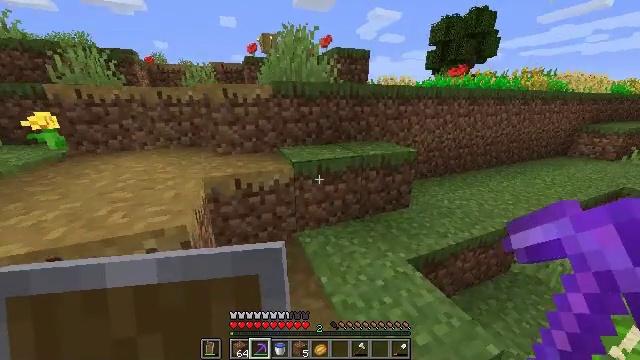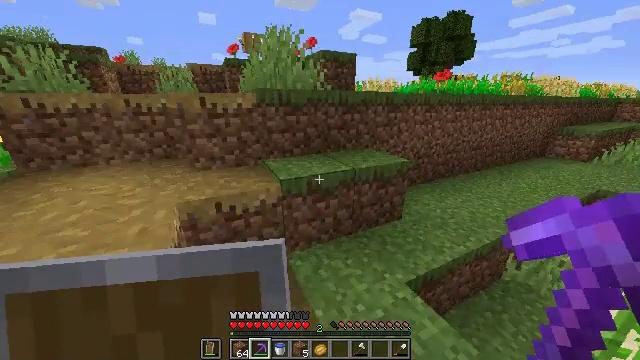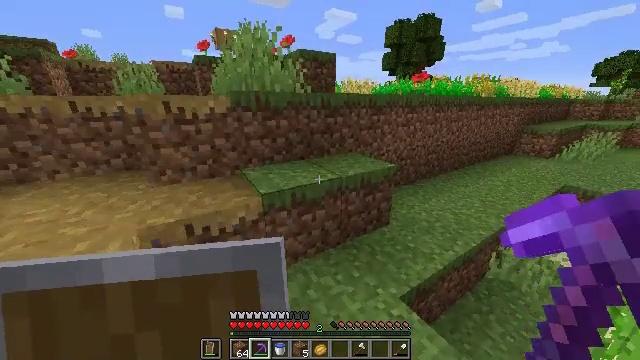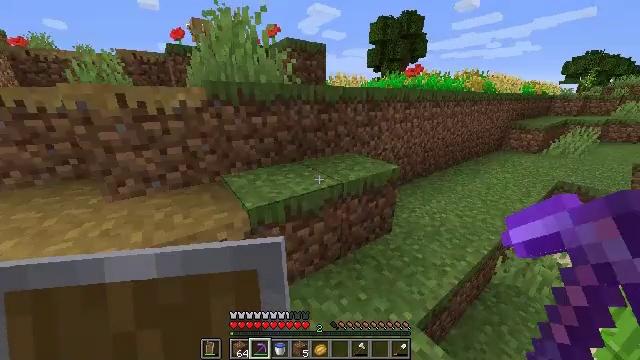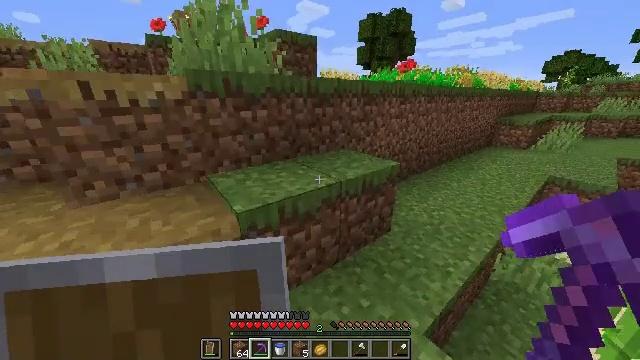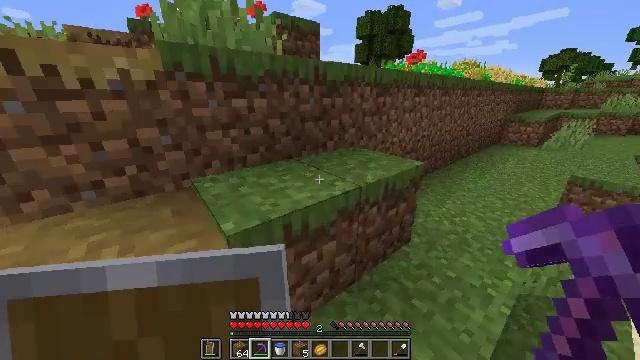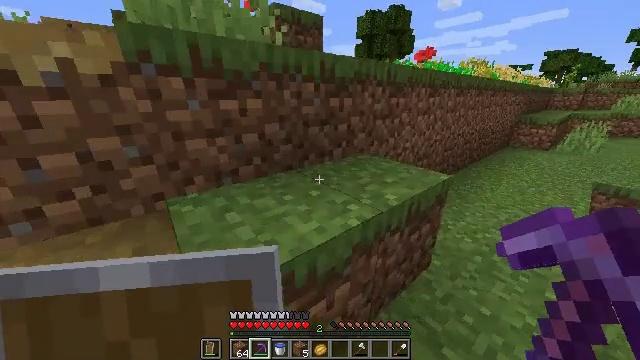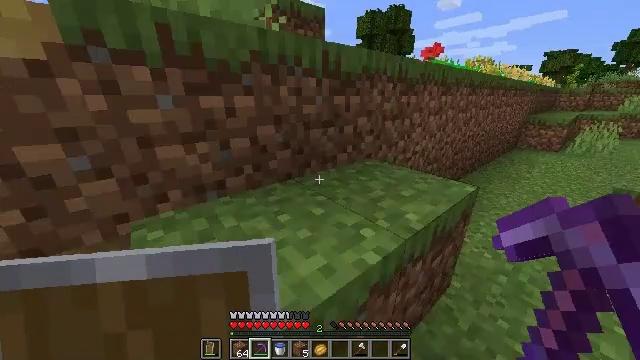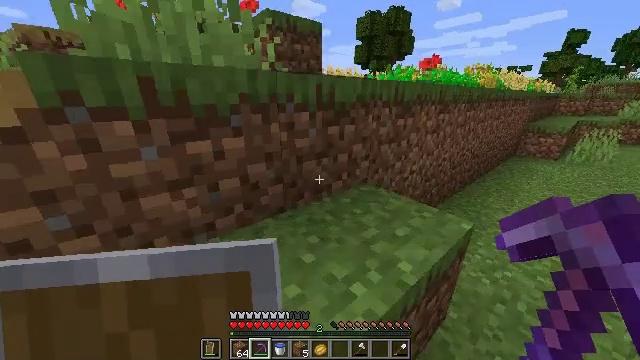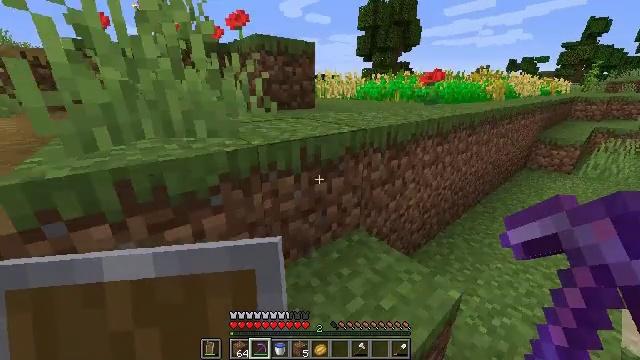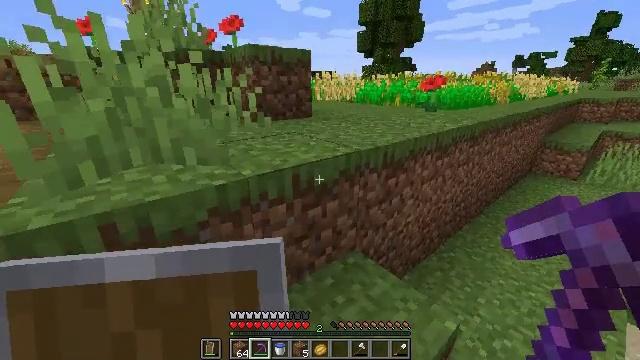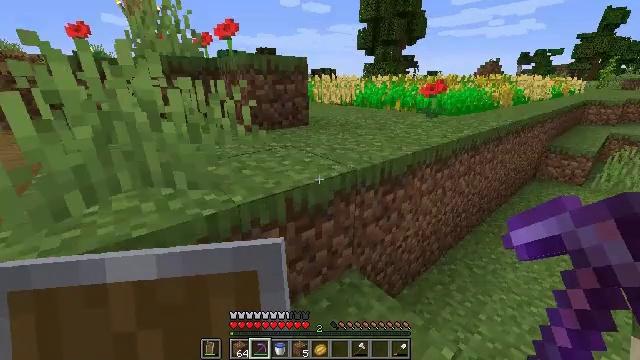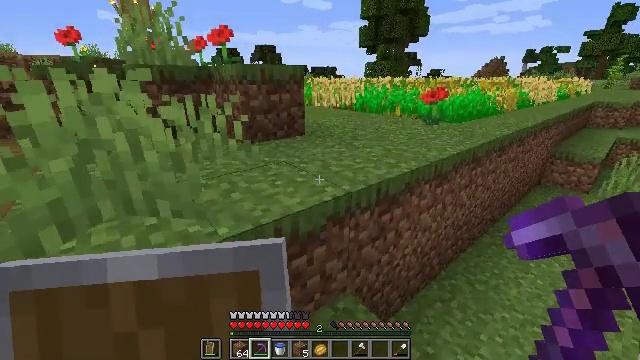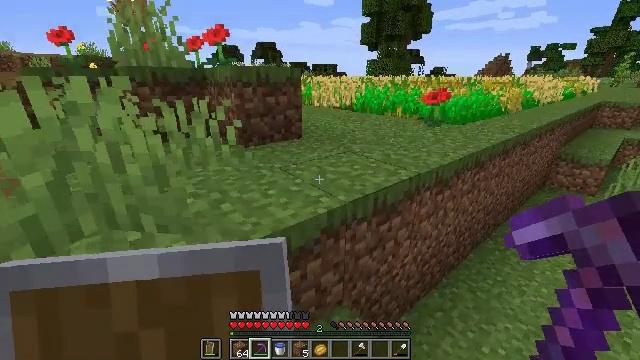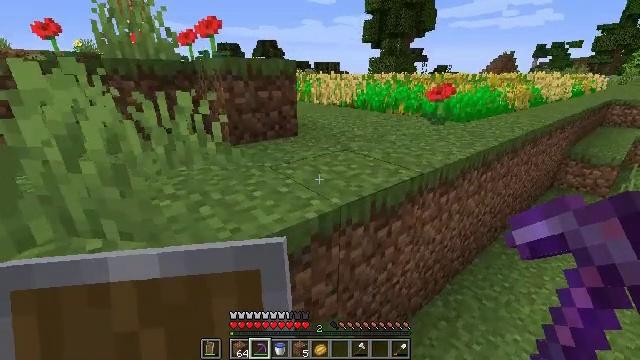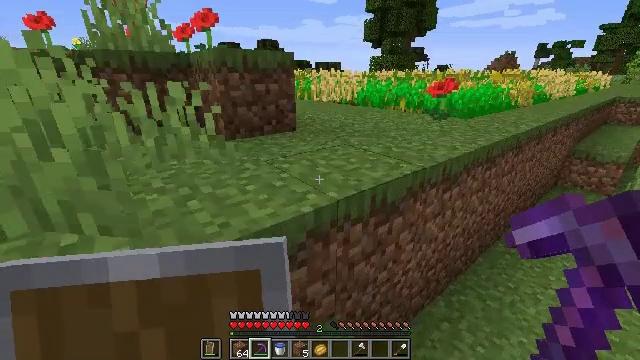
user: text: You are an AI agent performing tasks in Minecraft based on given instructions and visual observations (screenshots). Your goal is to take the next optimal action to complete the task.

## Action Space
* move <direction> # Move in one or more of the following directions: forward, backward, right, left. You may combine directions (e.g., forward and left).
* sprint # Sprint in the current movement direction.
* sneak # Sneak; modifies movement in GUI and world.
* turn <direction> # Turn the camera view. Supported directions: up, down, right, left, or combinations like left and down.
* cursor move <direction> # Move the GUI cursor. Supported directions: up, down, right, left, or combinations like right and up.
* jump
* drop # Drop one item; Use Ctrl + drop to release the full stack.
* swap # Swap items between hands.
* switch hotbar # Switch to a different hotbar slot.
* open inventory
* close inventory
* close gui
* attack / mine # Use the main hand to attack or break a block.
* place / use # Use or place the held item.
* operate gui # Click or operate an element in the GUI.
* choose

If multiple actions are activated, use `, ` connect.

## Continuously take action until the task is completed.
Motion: motion action
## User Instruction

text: Break the mature wheat plants.
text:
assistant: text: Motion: move forward, turn right
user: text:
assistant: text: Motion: move forward, turn right
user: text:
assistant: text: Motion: move forward, turn right
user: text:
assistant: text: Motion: move forward, turn right
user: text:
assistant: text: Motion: move forward
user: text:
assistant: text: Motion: move forward
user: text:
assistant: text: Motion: move forward
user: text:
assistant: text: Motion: move forward, jump
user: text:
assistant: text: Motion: move forward, jump
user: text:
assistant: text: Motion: move forward, jump
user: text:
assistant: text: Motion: move forward, jump
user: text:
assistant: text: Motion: move forward
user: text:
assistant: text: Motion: move forward
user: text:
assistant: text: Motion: move forward
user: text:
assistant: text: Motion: move forward
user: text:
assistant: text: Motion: move forward, jump
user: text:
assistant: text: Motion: move forward, jump
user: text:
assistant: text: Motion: move forward, jump
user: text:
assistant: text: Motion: move forward, turn right, jump
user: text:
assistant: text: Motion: move forward, turn right, jump
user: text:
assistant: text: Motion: move forward, turn right
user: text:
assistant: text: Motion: move forward, turn right
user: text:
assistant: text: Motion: move forward
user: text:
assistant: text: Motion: move forward
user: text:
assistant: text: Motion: move forward
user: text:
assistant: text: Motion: move forward
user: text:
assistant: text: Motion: move forward
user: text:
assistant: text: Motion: move forward
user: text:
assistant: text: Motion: move forward
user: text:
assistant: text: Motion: move forward